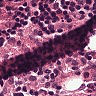
Metastatic tissue present: no